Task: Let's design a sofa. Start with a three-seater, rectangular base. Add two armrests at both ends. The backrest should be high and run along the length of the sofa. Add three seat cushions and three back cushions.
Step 48:
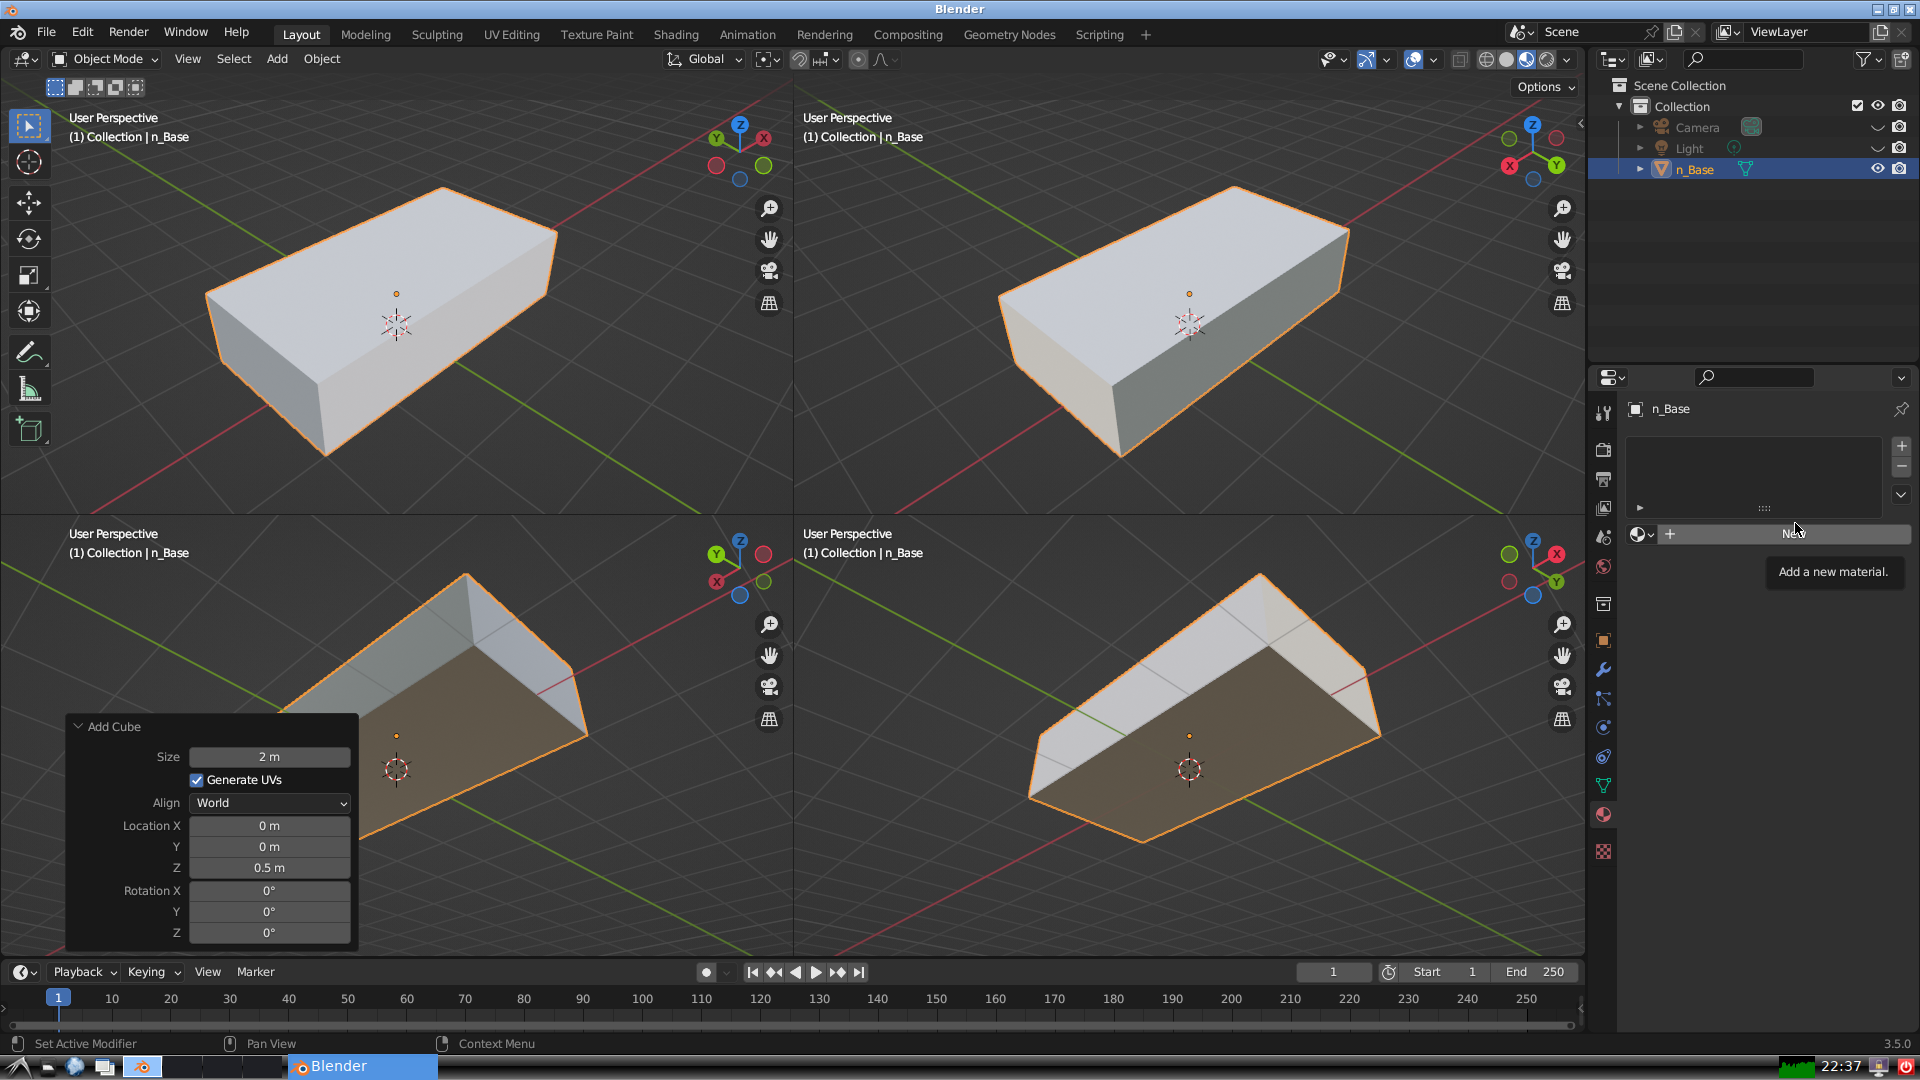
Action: click: no